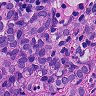
Metastatic tissue present: yes